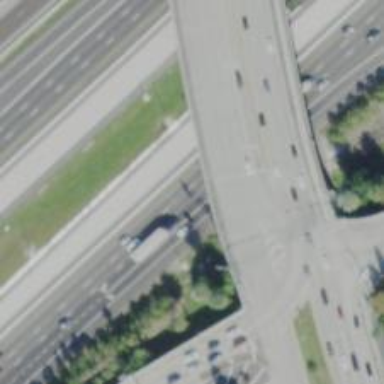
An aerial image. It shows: Motorway junction.